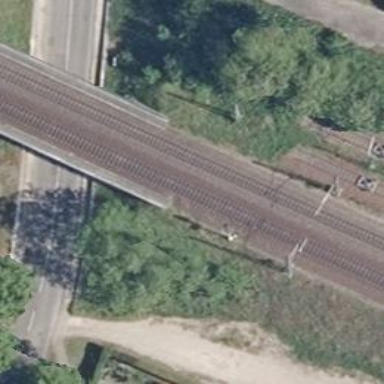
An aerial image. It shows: Railway signal.